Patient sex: F
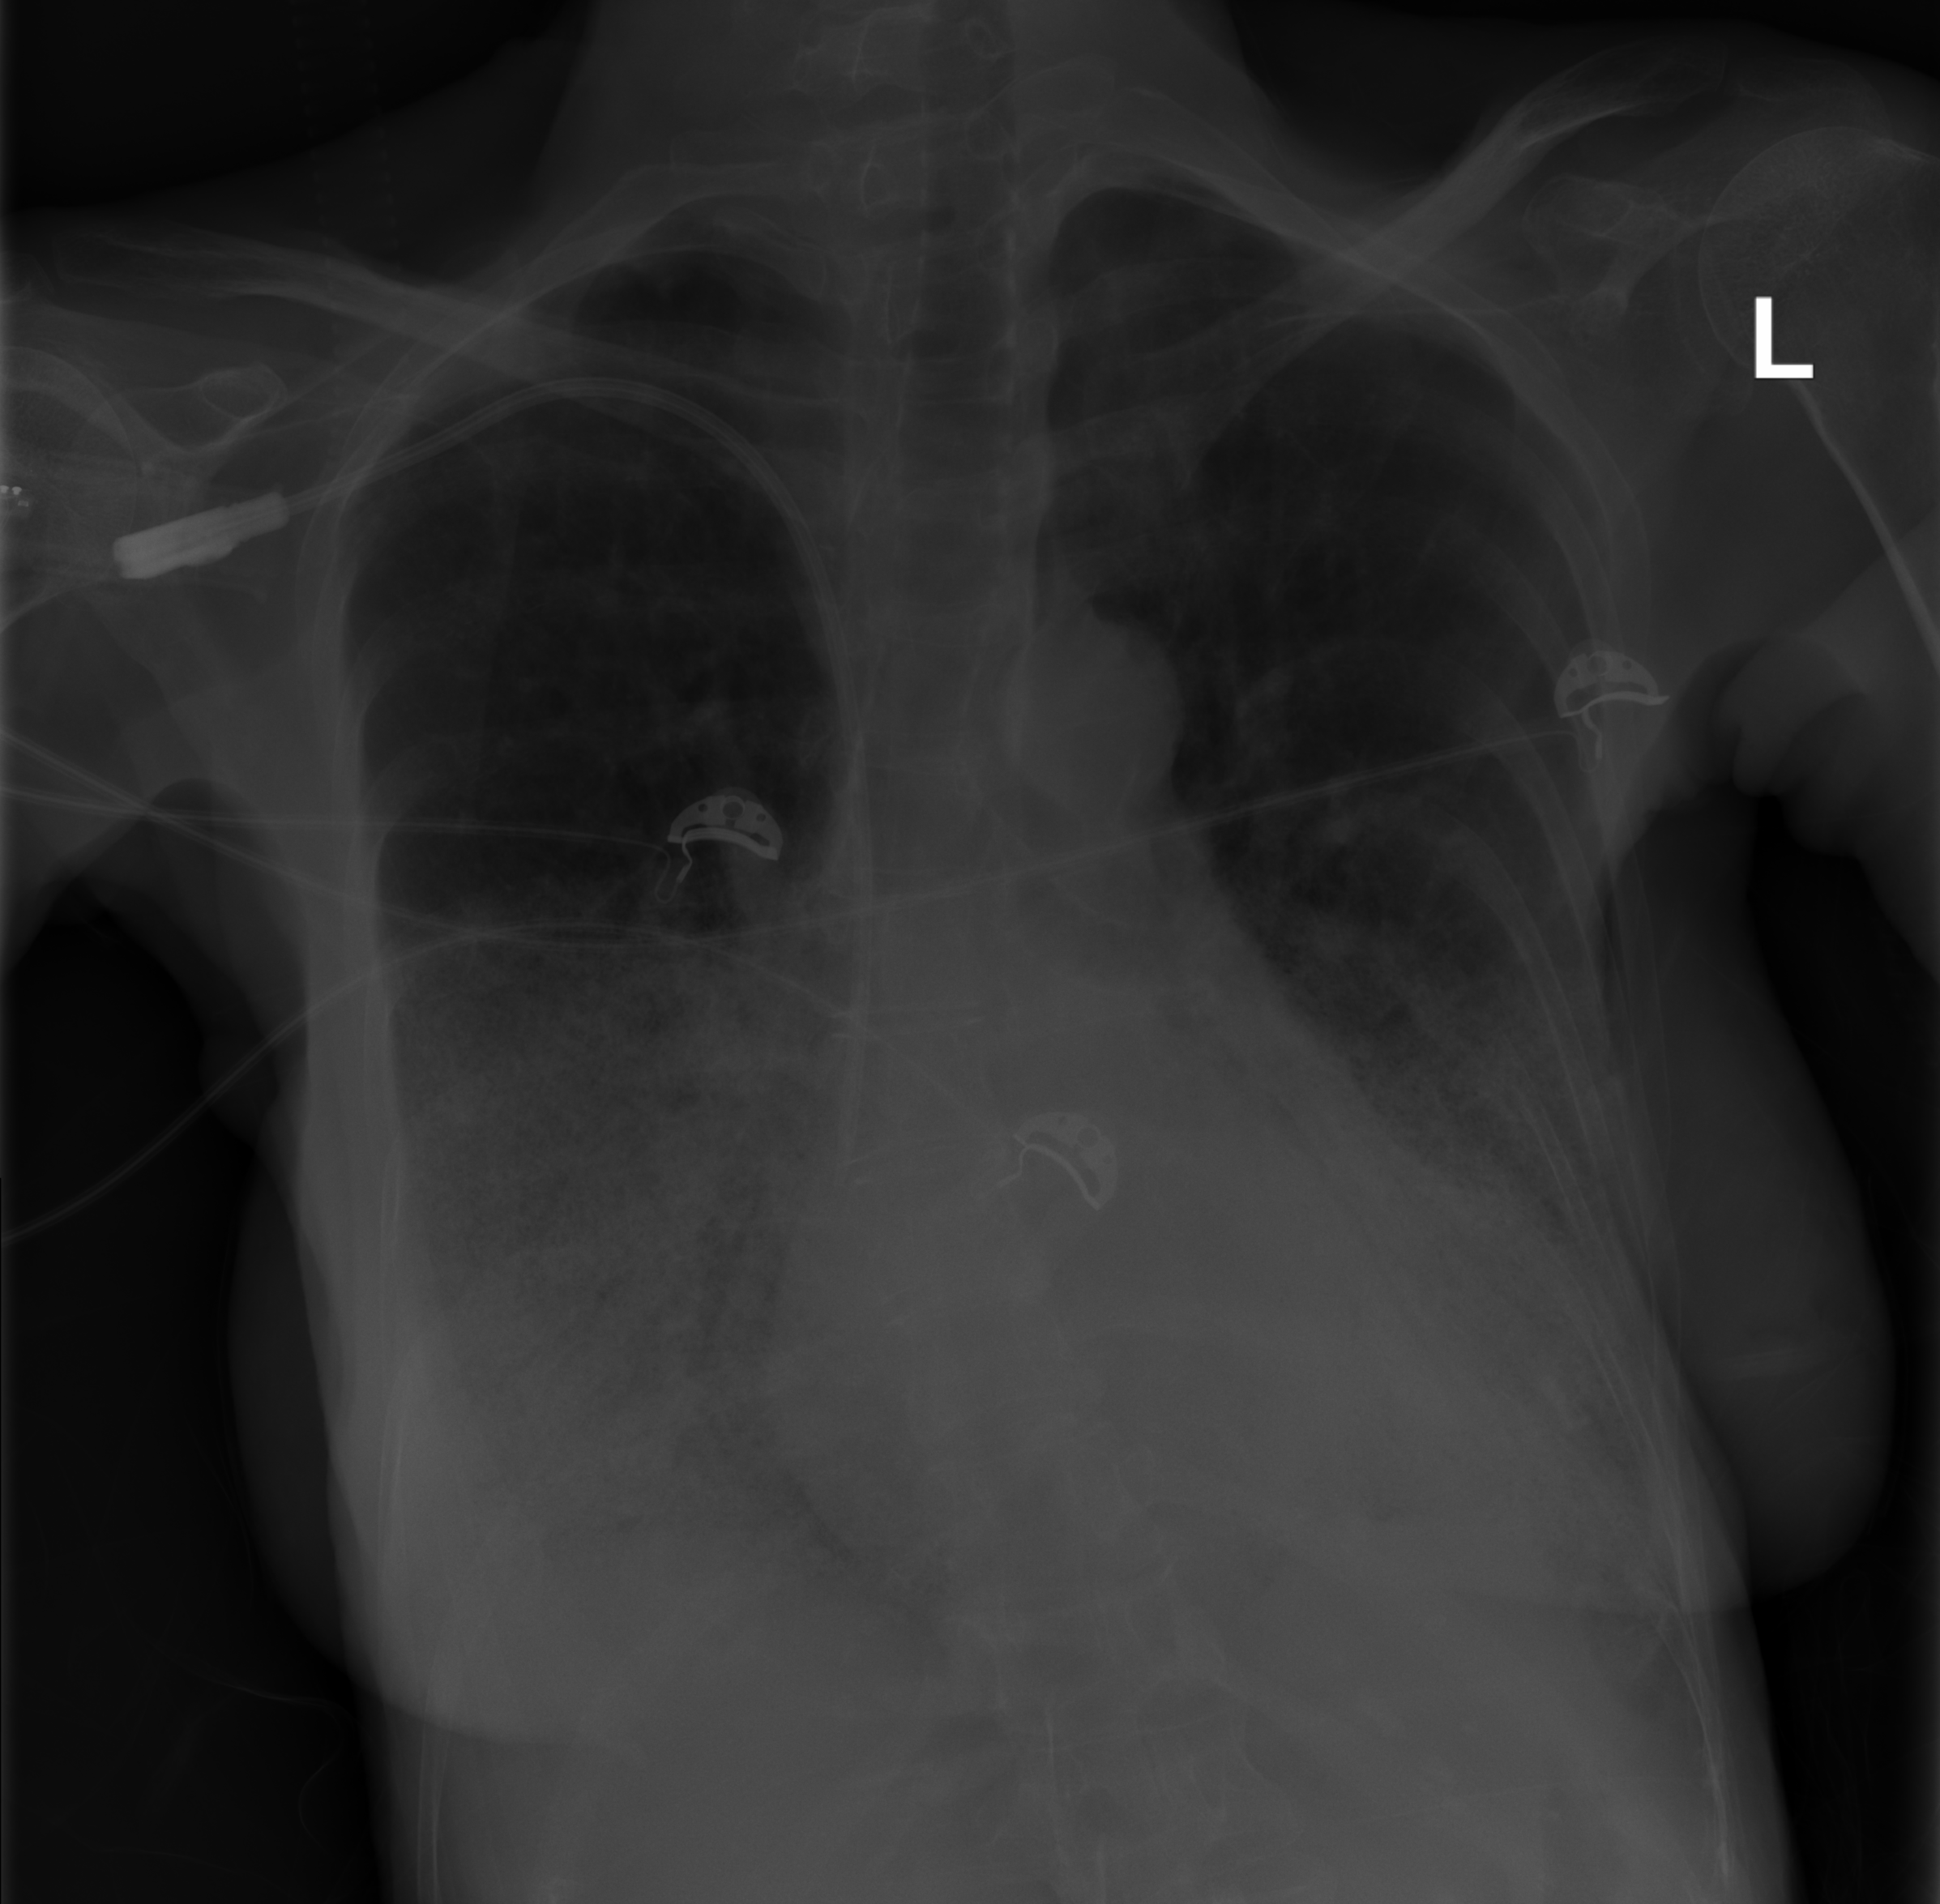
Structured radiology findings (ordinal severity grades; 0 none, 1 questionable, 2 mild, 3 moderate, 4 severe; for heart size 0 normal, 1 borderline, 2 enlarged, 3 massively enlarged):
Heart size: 0
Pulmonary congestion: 0
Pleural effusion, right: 2
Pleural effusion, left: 2
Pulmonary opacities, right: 3
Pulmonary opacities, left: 3
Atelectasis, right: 2
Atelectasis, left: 2